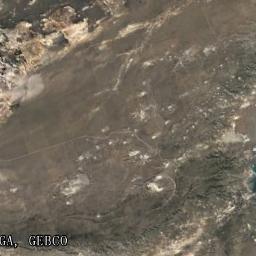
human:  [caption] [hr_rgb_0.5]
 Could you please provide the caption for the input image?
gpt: The desert has brown soil and some mountains .

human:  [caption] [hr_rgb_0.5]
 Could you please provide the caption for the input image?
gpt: There are deep ravines in this desert .

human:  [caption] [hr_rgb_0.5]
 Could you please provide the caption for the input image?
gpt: It is a large piece of yellow desert between the brown bare ground and the green land .

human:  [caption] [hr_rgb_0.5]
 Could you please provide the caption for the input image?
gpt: The desert is full of black sand .

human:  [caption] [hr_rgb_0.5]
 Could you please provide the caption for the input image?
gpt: A desert covered with bare land and rocks .